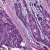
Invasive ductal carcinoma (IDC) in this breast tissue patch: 1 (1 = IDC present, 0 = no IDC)